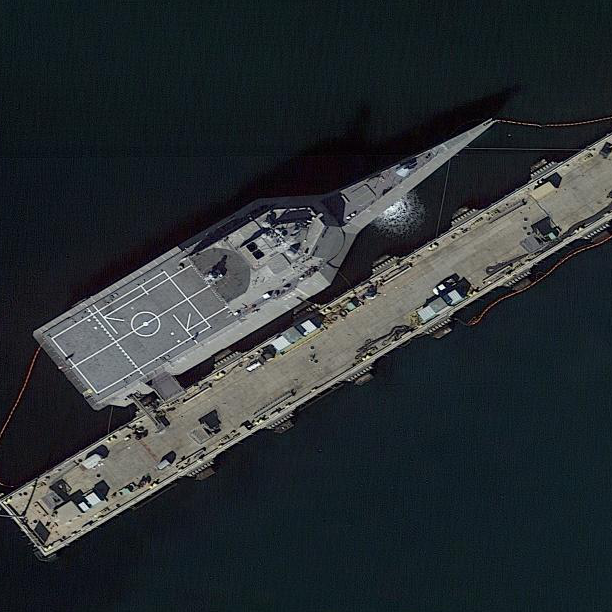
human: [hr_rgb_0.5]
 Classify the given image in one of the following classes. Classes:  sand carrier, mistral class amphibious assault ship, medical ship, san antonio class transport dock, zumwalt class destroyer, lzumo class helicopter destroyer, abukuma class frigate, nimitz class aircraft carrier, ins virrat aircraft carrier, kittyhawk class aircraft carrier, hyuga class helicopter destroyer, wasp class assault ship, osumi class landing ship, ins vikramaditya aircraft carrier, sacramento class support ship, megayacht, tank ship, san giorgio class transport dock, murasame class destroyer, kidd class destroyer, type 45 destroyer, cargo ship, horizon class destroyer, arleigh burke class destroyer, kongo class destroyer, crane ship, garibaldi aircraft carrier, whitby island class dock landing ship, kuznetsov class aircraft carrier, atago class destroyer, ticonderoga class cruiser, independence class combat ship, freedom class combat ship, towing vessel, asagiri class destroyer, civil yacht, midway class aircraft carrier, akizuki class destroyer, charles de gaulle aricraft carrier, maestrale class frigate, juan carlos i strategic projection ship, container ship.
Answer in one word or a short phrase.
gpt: Independence class combat ship